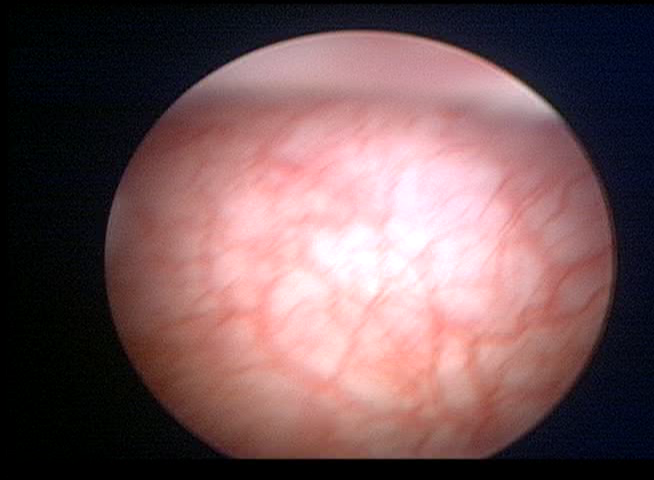
Modality: WLC
Class: Normal mucosa
Bladder cancer association: No